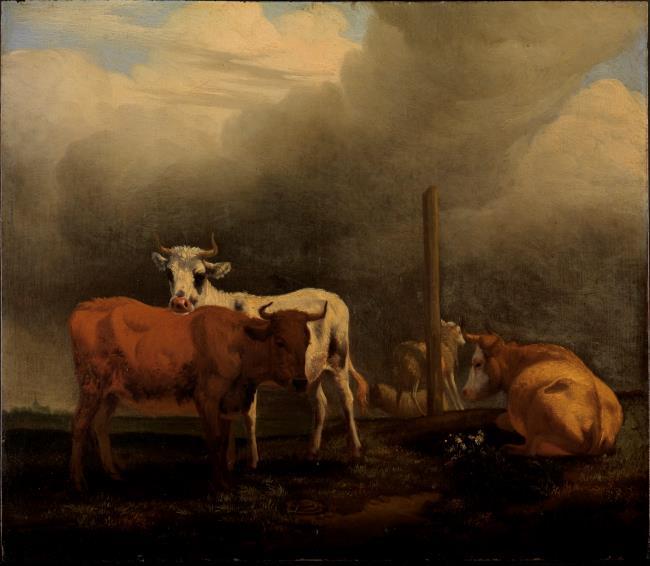
Title: Meadow landscape with cows and sheep
Artist: manner of/after Adriaen van de Velde
Earliest date: 1657
Latest date: 1672
Genre: painting
Iconography: cattle
Keywords: meadow landscape, animal painting (genre), cloud, cow (guide term), sheep, town (in the background), church tower